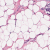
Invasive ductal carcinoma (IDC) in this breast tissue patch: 1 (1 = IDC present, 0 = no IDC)